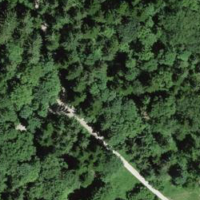
EUNIS habitat code: 41
Species observed at this site:
Pulmonaria obscura